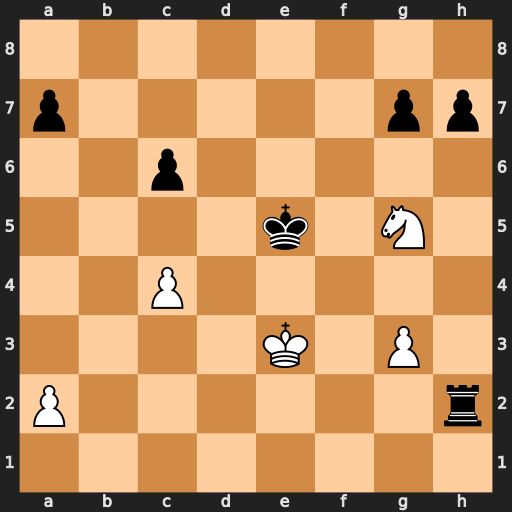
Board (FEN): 8/p5pp/2p5/4k1N1/2P5/4K1P1/P6r/8
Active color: w
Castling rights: -
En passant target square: -
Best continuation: Nf3+ Kd6 Nxh2